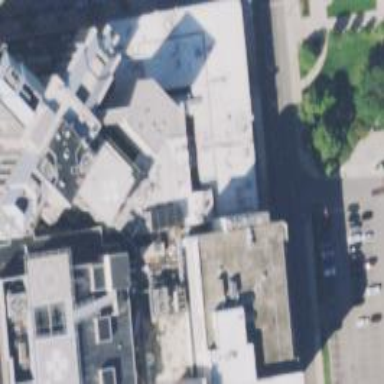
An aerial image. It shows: Hospital building.